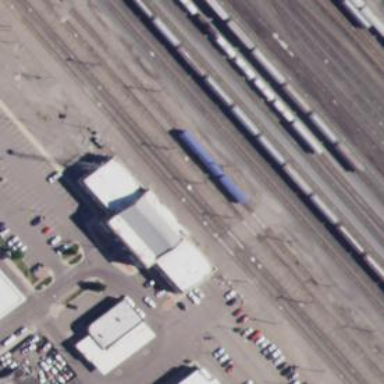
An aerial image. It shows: Train station building.